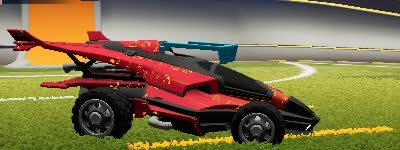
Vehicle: aftershock